Interaction volume radius: 10 \u00c5
Interaction volume height: 10 \u00c5
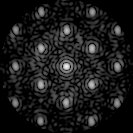
Disorder parameter: 0.2766